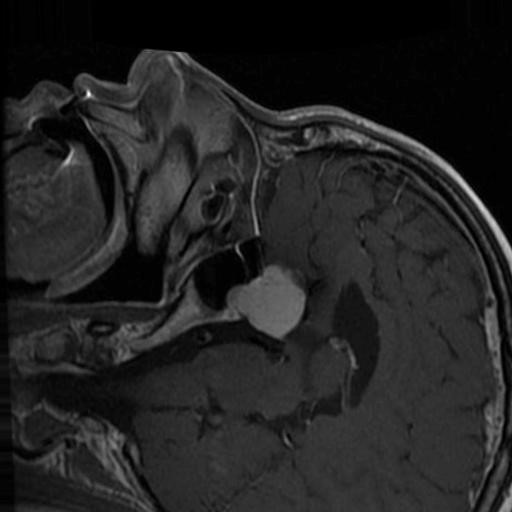
Label: brain_menin